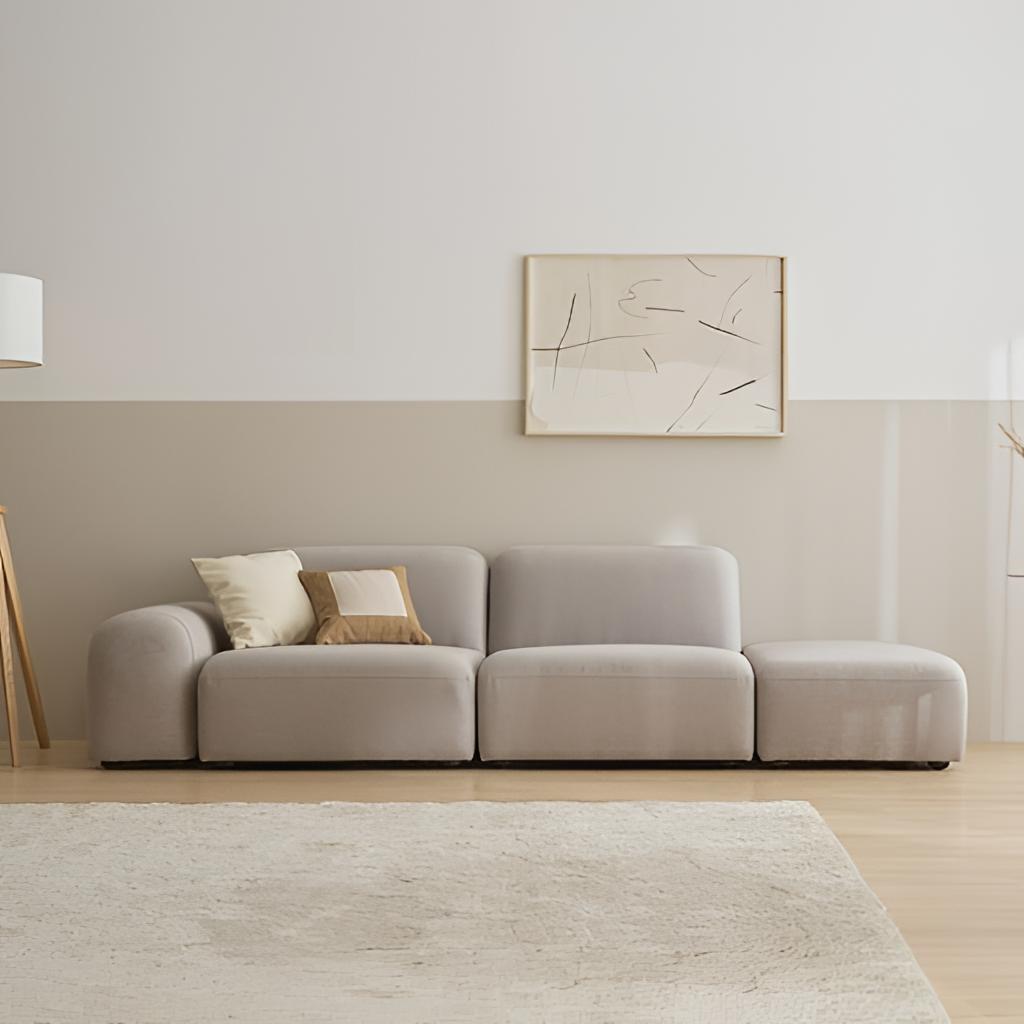
fabric sofa, living room, beige and gray paint wallpaper, with horizontal two tone pattern, wood flooring, with plank pattern, modern